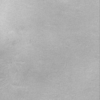
Label: dusty